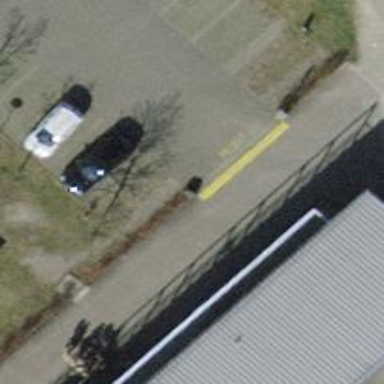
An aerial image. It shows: Driveway made of paving stones.